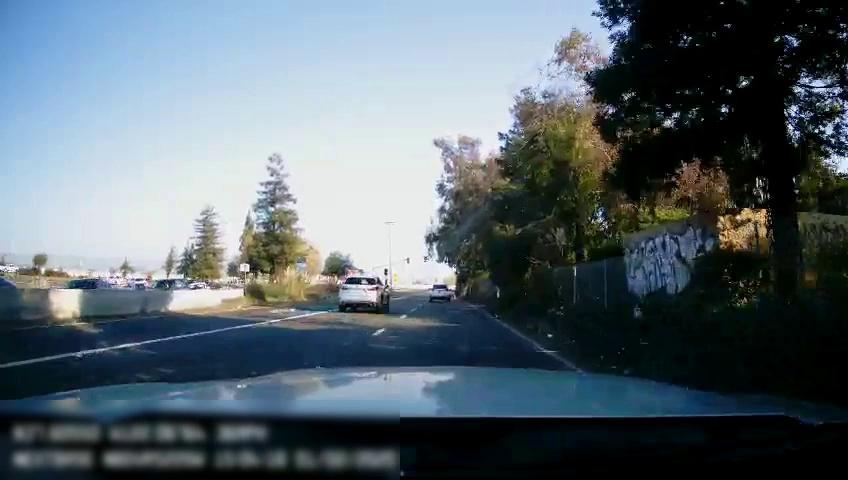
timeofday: Day
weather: Sunny
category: Drivable Space
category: Vehicles | SUV
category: Vehicles | SUV
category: Lanes | Current Lane
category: Lanes | Alternate Lane
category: Lanes | Current Lane
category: Lanes | Alternate Lane